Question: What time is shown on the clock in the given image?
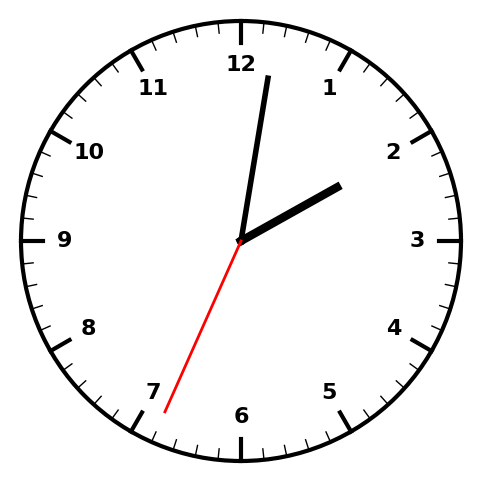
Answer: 02:01:34